Question: I'm working on a website that contains a competition in betting
What I want to do is select TOP 10 player in this month from table called matches
Here is the photo of mysql table

I need mysql query that will SELECT SUM(moguci_dobitak) FROM matches only if rezultat='win' AND date is current month and current year GROUPED BY user
translation
moguci_dobitak = profit
rezultat = result
Thanks.
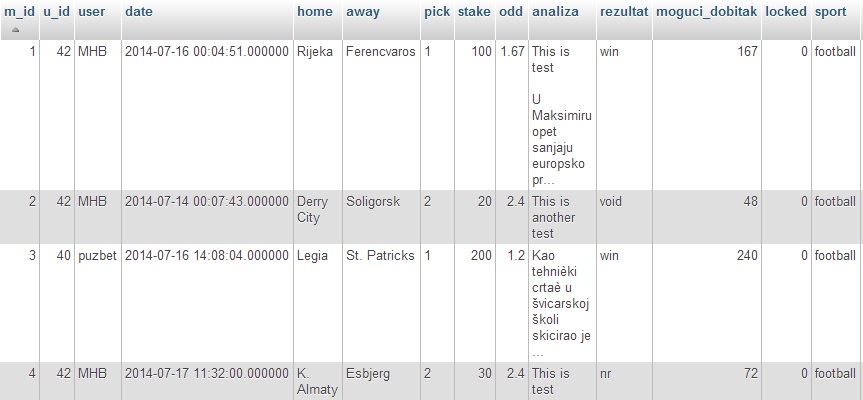
Answer: '''
SELECT SUM(moguci_dobitak)
FROM matches
WHERE rezultat='win'
AND MONTH(date) = MONTH(NOW())
AND YEAR(date) = YEAR(NOW())
GROUP BY user
'''